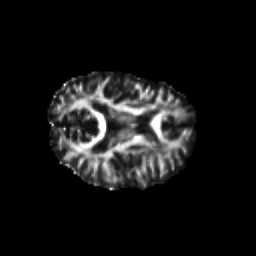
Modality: FA
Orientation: axial
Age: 30
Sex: male
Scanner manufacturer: siemens
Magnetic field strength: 3 T
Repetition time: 8.8 s
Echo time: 0.085 s